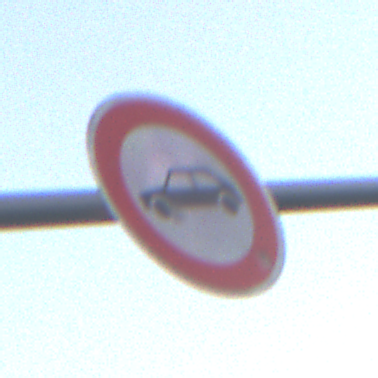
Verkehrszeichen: VerbotPersonenkraftwagen
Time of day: SunriseSunset
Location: Outdoor (RoadRail)
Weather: PartlyCloudy
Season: NotSpecified
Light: Natural